Interaction volume radius: 10 \u00c5
Interaction volume height: 20 \u00c5
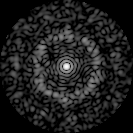
Disorder parameter: 0.7845